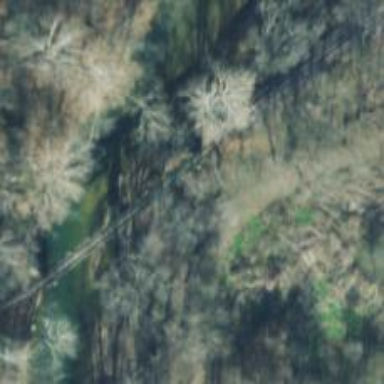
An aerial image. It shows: Disused railway spur service.